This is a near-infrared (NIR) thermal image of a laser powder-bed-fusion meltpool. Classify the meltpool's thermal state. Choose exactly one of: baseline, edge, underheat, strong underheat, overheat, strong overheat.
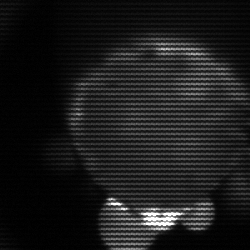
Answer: edge